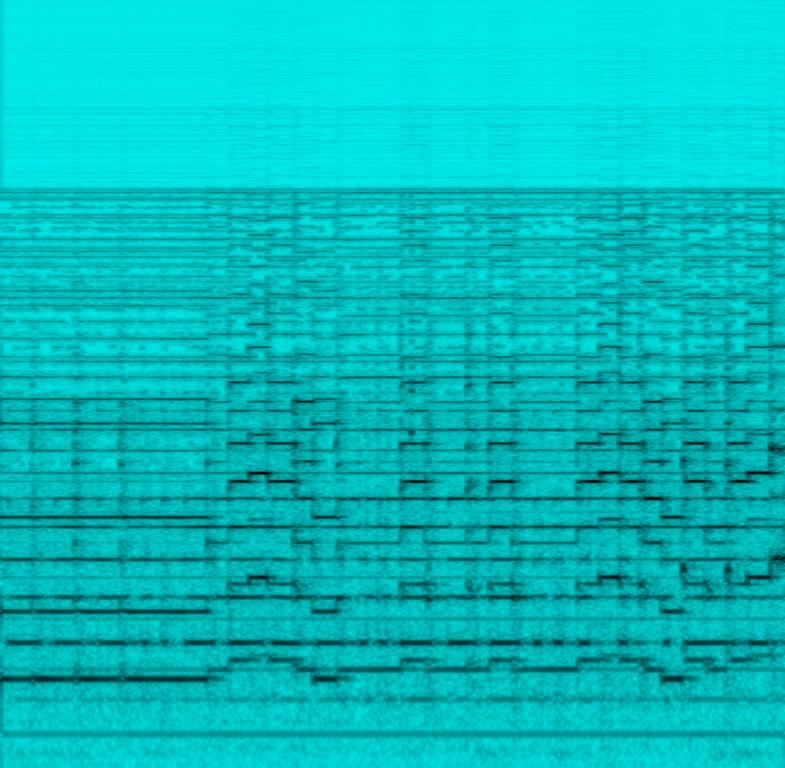
This is an instrumental military march music piece. The uilleann pipes are playing the piece at a medium-to-high range. The atmosphere is epic. This piece could be used in the soundtrack of a historical drama during the scenes of a victory parade.